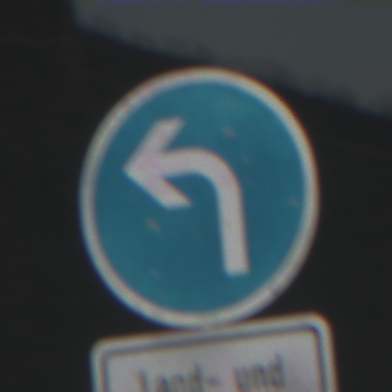
Verkehrszeichen: VorgeschriebeneFahrtrichtungLinks
Zusatzzeichen unten: BesondereFahrzeugeUndTransportgueter8
Umgebung: Outdoor, Suburban
Tageszeit: MorningAfternoon
Wetter: Clear
Licht: Natural
Jahreszeit: NotSpecified
Kontrast: HighContrast